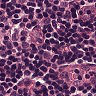
Metastatic tissue present: no